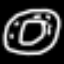
Label: donut